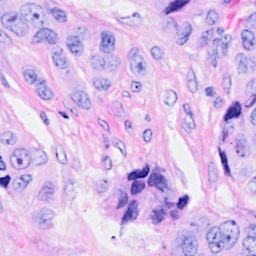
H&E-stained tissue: Breast